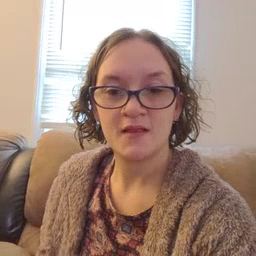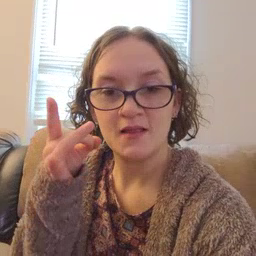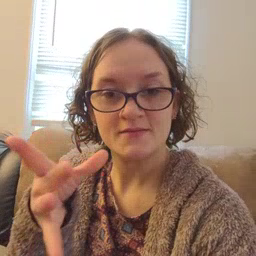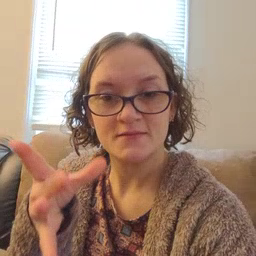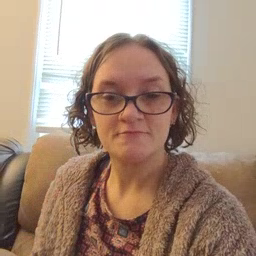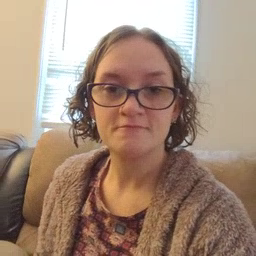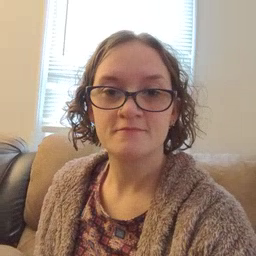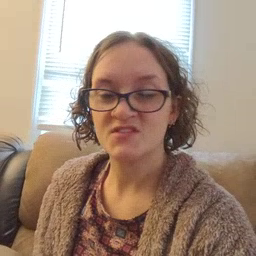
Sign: hate